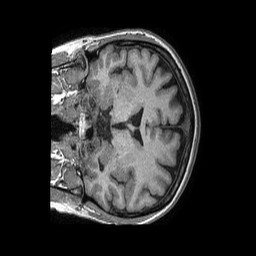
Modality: T1w
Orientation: coronal
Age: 43
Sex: female
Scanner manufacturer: philips
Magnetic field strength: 1.5 T
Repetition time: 0.007643 s
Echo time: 0.003484 s